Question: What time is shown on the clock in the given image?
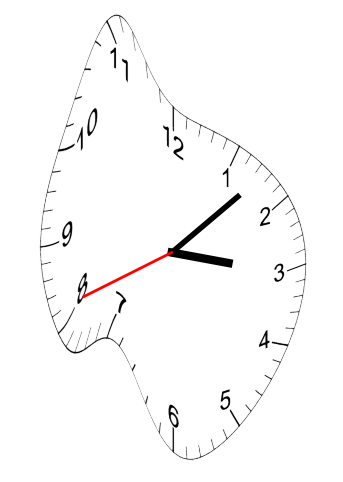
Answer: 03:07:41